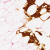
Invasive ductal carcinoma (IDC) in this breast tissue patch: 0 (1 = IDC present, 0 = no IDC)